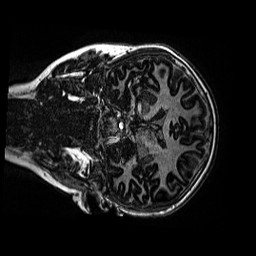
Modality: MP2RAGE
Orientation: coronal
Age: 12
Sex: female
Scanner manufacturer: siemens
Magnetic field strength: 3 T
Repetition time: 4 s
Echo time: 0.00299 s